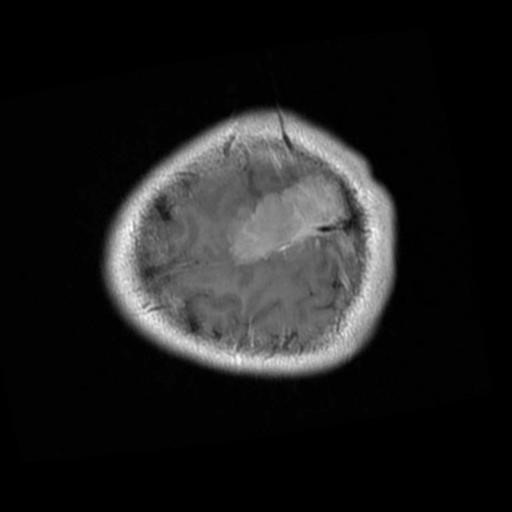
Label: brain_menin